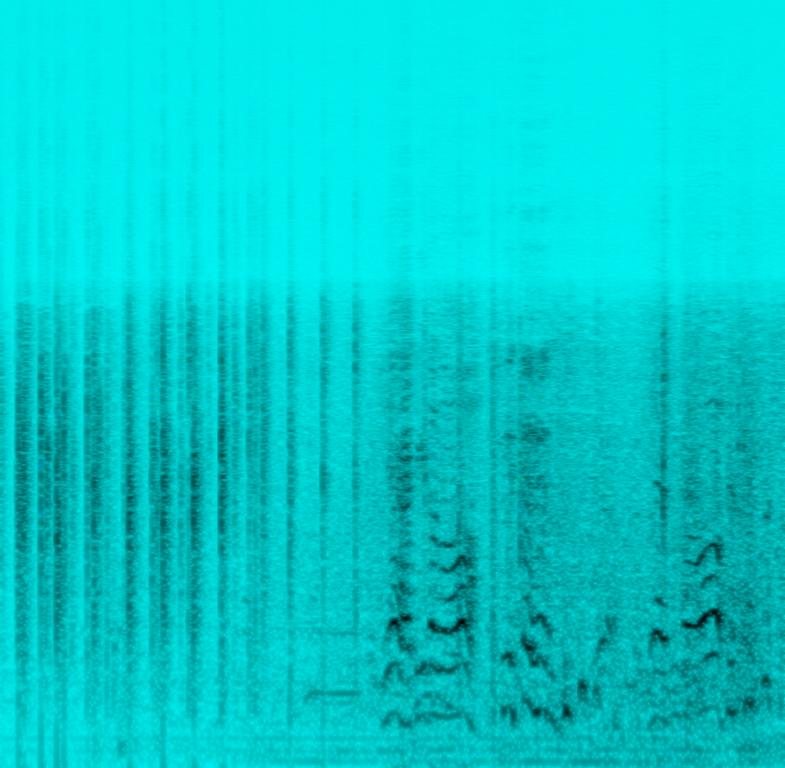
This song features a harmonica playing two notes. There is no melody in this song. There are no other instruments in this song. An audience member can be heard laughing in the background.